Question: I have a DIV and a SPAN. I would like to center the SPAN horizontally inside the DIV.
I am trying to center that inside the headerRibbon div but no matter what code I use, it's not working.
I am loading the mobile stylesheet shown above like this:
'''
<!-- default stylesheets -->
<link rel="stylesheet" type="text/css" href="theStyles/defaultStyle.css" /><link rel="stylesheet" type="text/css" href="theStyles/captionStyle.css" />
<!-- mobile stylesheets
<link rel="stylesheet" type="text/css" href="theStyles/defaultStyle_mobile.css" media="only screen and (max-device-width: 480px) and (min-device-width : 320px)" /><link rel="stylesheet" type="text/css" href="theStyles/captionStyle_mobile.css" media="only screen and (max-device-width: 480px) and (min-device-width : 320px)" />-->
<link rel="stylesheet" media="screen and (max-width: 480px)" href="theStyles/defaultStyle_mobile.css" /><link rel="stylesheet" media="screen and (max-width: 480px)" href="theStyles/captionStyle_mobile.css" />
<!-- if ie version 9 or less -->
<!--[if lte IE 9]>
<link rel="stylesheet" type="text/css" href="theStyles/defaultStyle_ie.css" /><link rel="stylesheet" type="text/css" href="theStyles/captionStyle_ie.css" />
<![endif]-->
'''
The 'div' is displayed as 'block' once it slides down on page load:

How can I fix it?
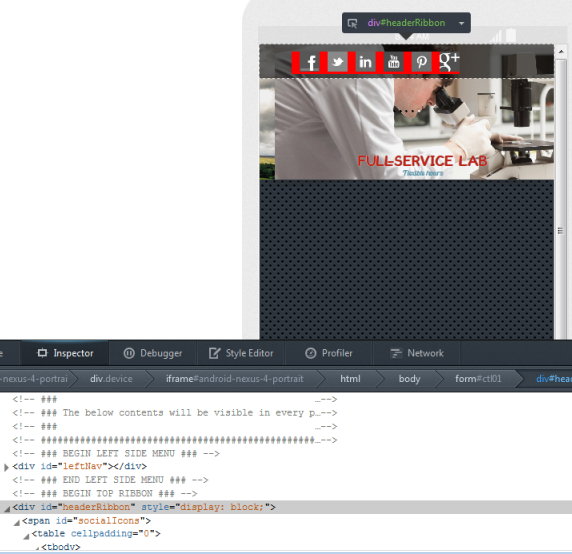
Answer: You will need to make the span 'display: inline-block;' and make the div 'text-align: center;' or make the span 'display: inline-block;' and 'margin: 0 auto;'